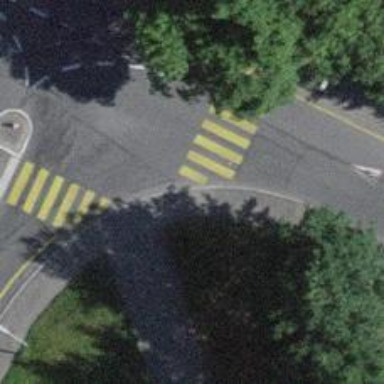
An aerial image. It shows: Kerb barrier.